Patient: sex F, age 75
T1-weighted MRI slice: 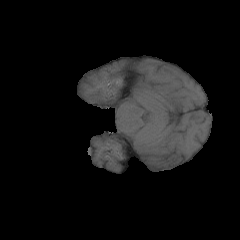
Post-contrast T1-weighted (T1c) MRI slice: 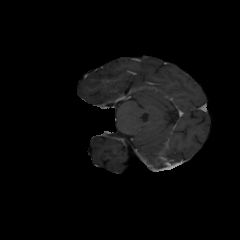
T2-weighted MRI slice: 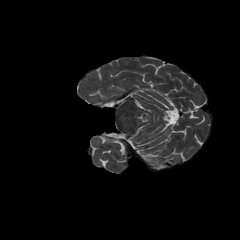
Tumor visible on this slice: no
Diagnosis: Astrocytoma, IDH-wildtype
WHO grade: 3